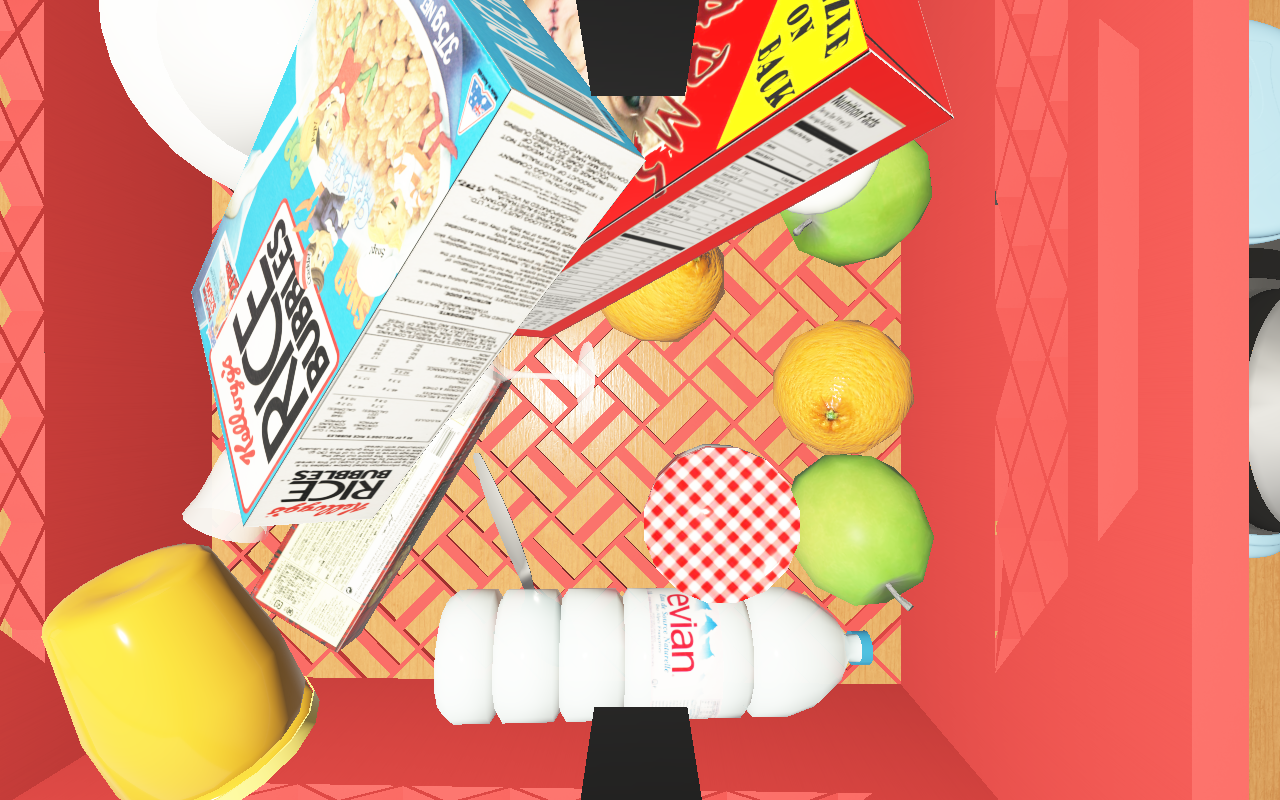
Objects in the scene:
apple
apple
orange
orange
spoon
plate
cereal box